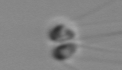
Label: Chaetoceros